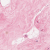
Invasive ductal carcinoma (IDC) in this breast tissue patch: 0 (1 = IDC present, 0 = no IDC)